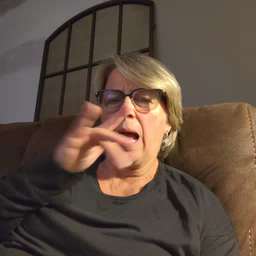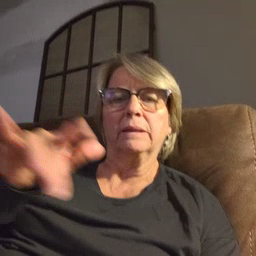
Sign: empty